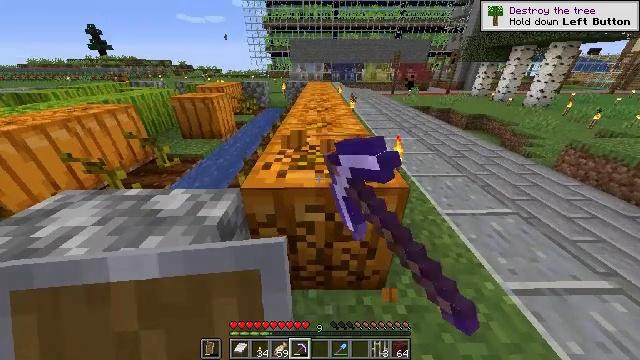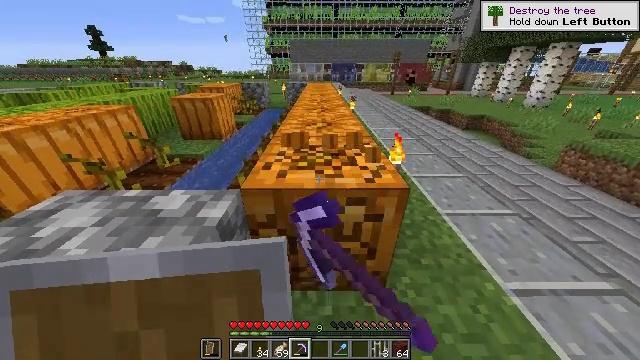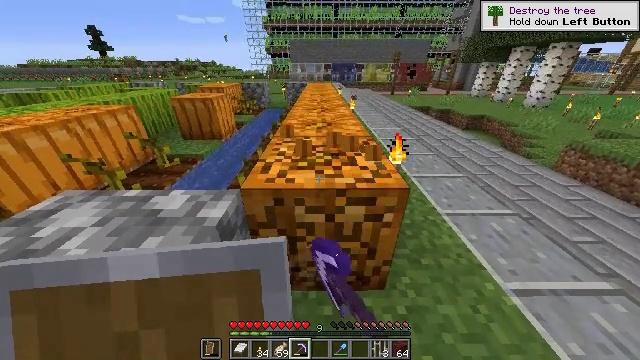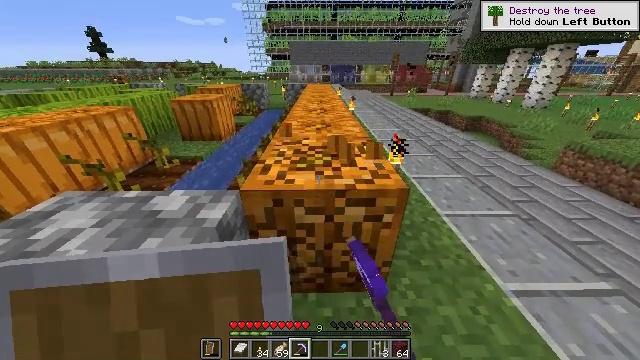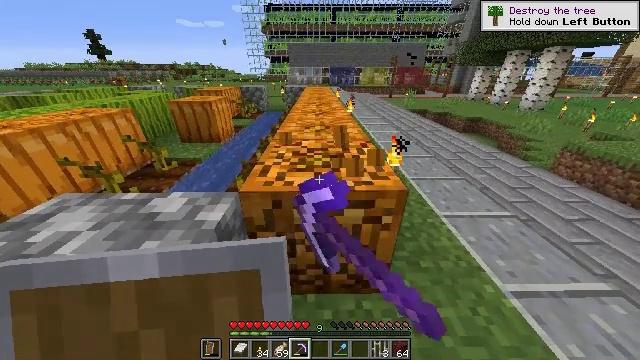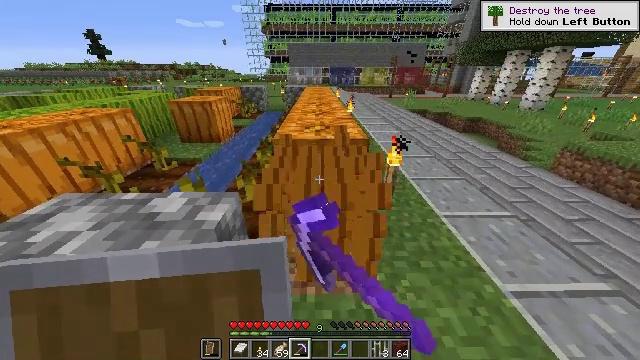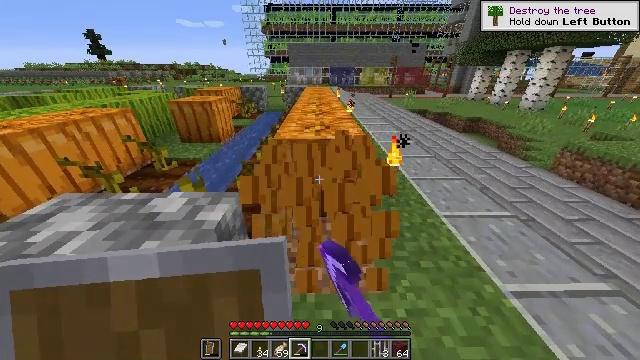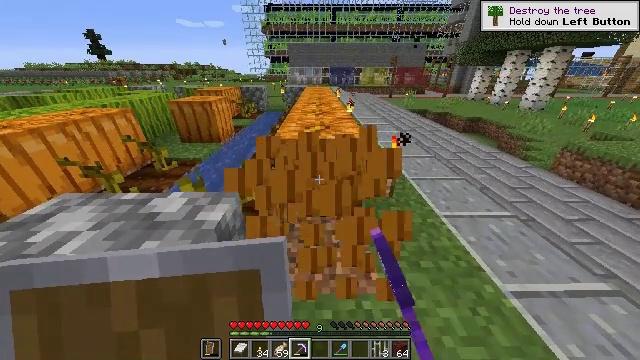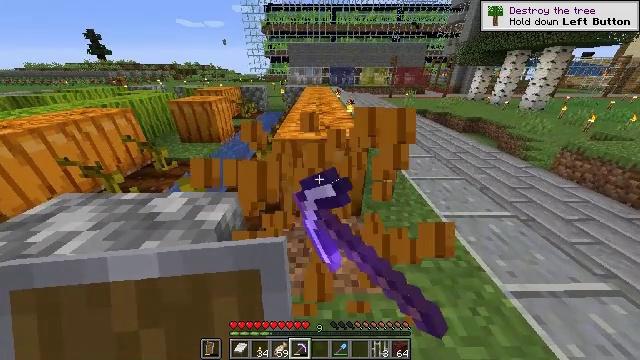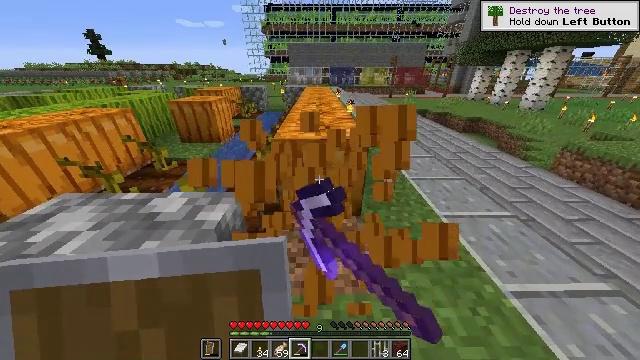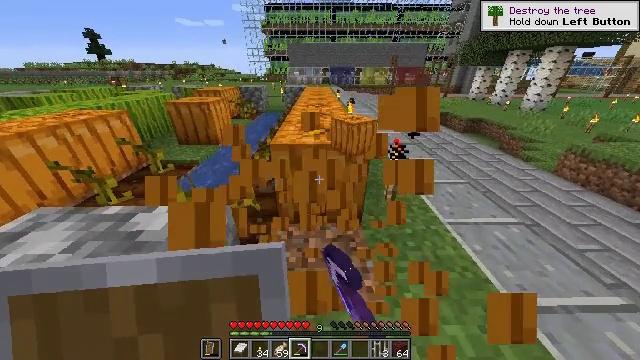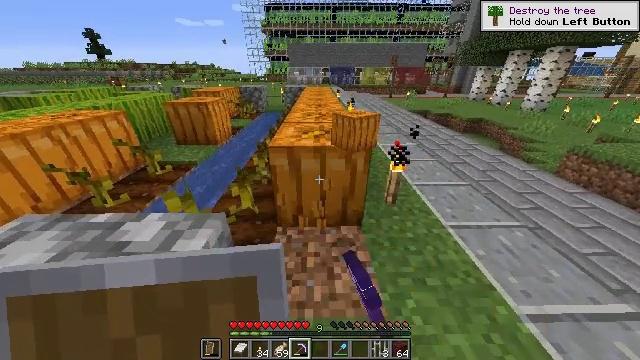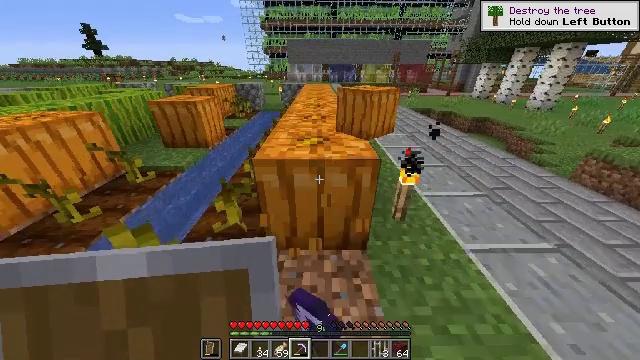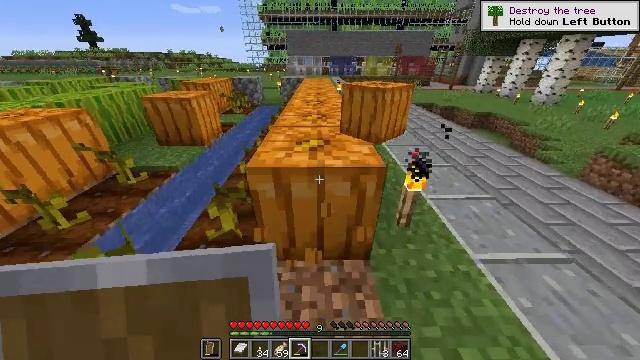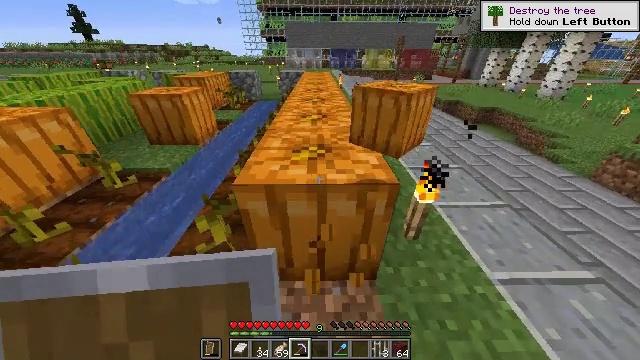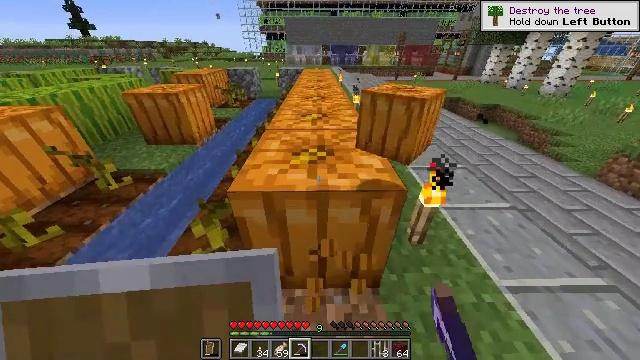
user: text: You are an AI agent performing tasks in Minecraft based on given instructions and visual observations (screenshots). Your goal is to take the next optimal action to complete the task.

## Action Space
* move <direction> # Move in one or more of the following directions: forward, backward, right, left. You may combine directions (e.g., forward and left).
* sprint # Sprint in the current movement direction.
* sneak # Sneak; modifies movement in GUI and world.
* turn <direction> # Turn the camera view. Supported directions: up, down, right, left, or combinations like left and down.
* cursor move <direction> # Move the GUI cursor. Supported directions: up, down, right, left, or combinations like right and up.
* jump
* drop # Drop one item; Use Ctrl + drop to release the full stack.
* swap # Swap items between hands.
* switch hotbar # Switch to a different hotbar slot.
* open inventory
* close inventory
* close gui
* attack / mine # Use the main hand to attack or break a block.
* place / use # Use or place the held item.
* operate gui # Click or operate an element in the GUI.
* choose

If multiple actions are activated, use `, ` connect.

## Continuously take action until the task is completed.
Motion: motion action
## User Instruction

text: Collect the pumpkin by holding left button.
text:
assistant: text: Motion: attack / mine
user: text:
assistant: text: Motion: attack / mine
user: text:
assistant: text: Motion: attack / mine
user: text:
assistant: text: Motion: attack / mine
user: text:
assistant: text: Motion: attack / mine
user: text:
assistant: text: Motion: attack / mine
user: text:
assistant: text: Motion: attack / mine
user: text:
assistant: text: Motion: attack / mine
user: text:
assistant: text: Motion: attack / mine
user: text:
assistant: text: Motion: move forward, attack / mine
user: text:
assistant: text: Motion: move forward, attack / mine
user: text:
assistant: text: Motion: move forward, attack / mine
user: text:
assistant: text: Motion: move forward, turn down, attack / mine
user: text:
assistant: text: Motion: turn down, attack / mine
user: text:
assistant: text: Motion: attack / mine
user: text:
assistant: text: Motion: attack / mine
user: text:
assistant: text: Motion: attack / mine
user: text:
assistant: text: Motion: attack / mine
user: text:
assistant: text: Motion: attack / mine
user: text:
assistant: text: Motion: attack / mine
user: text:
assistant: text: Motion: attack / mine
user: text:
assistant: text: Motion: attack / mine
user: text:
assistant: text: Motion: attack / mine
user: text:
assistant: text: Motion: attack / mine
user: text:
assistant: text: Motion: attack / mine
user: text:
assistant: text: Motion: attack / mine
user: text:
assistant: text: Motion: attack / mine
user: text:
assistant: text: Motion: attack / mine
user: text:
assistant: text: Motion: attack / mine
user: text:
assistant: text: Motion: attack / mine